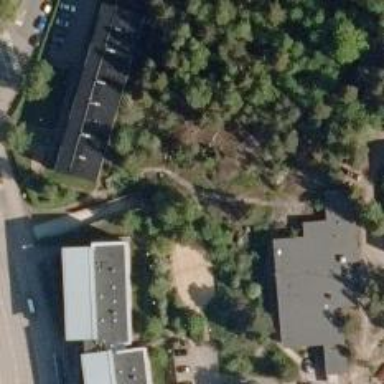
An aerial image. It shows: Path.